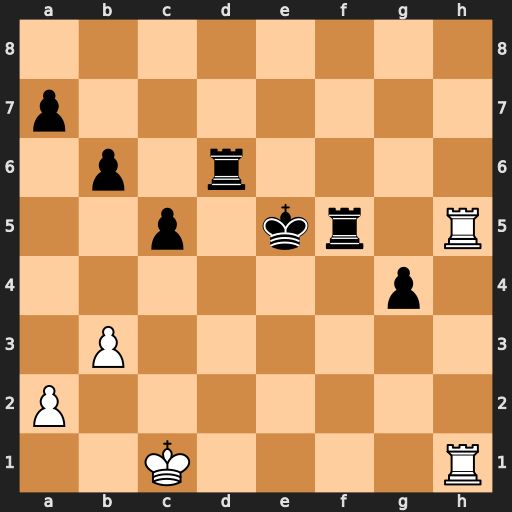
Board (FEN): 8/p7/1p1r4/2p1kr1R/6p1/1P6/P7/2K4R
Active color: w
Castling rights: -
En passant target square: -
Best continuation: Re1+ Kf6 Rh6+ Kg5 Rxd6